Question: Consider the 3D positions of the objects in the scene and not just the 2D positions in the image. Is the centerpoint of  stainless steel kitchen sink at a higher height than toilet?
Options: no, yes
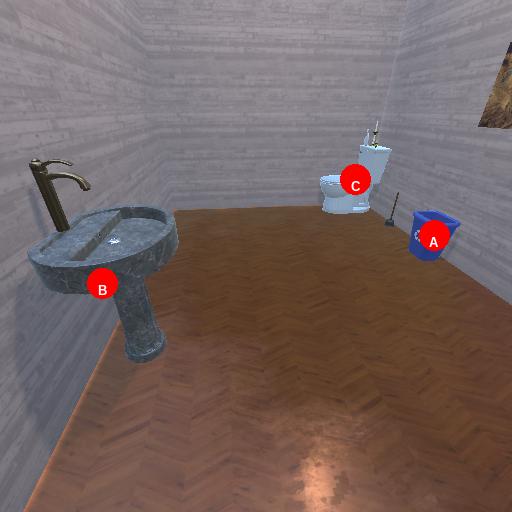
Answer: no